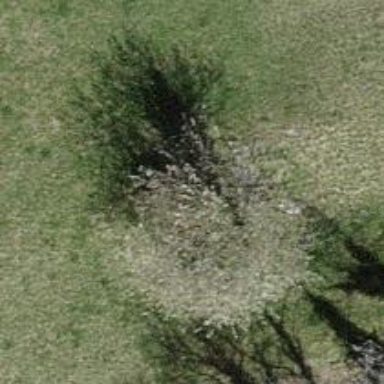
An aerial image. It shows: Single tag "natural: tree."